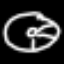
Label: donut